Interaction volume radius: 5 \u00c5
Interaction volume height: 10 \u00c5
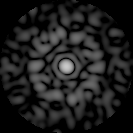
Disorder parameter: 0.8351